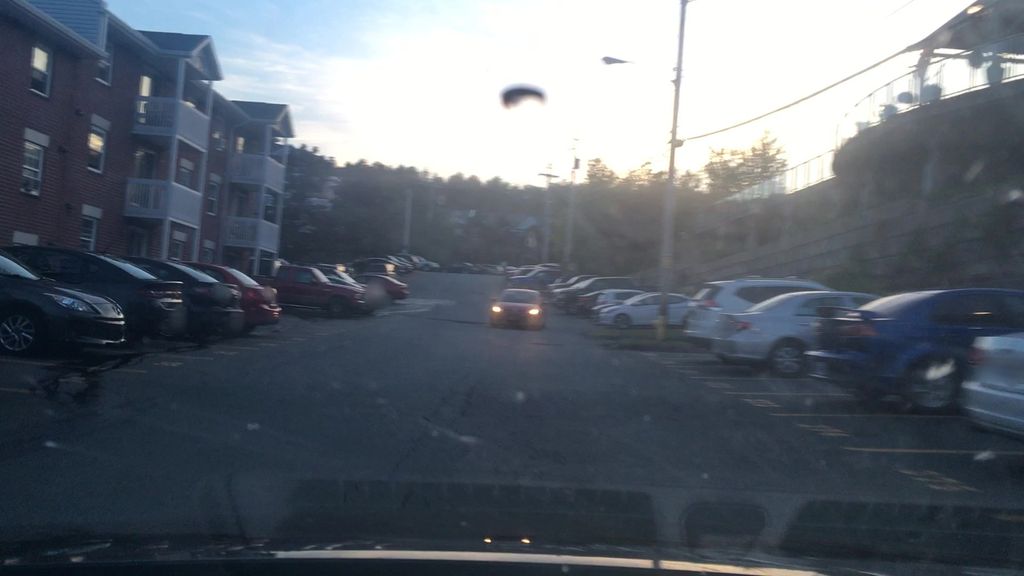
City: halifax